Question: After upgrading our matplotlib version, we now get empty legends using 'figlegend()'.
It just displays an empty box like so:

I have seen <URL>
and <URL>, but neither has helped me so far.
I am using the function
'''
handles, labels = ax.get_legend_handles_labels()
'''
and this worked fine previously. Everything else works as expected.
I have included a very stripped down excerpt from the code which I hope illustrates how we are handling the legends.
'''
figprops = dict(figsize=(gsp.plotSizeX, gsp.plotSizeY), dpi=gsp.plotSizeDPI, facecolor='#FFFFFF', edgecolor='#000000', linewidth=0.5, frameon=True)
fig = plt.figure(**figprops)
fig.autofmt_xdate(bottom = 0.2, rotation = 30, ha='right')
canvas = FigureCanvas(fig)
legHandles = []
legText = []
font= FontProperties(size='xx-small')
hostPlots = []
pcount = len(gsp.subPlots)
pn = 111
if pcount > 1:
for i in range(1, pcount + 1):
pn = pcount * 100 + (1 * 10) + i
if i > 1:
hostPlots.append(host_subplot(pn, axes_class = AA.Axes, sharex = hostPlots[0]))
else:
hostPlots.append(host_subplot(pn, axes_class = AA.Axes))
else:
hostPlots.append(host_subplot(pn, axes_class = AA.Axes))
adjustprops = dict(bottom=0.10, right=0.70, wspace=0.2, hspace=0.2) # Subplot properties
fig.subplots_adjust(**adjustprops)
spno = 0
for sp in gsp.subPlots:
series = 0
axes_offset = 0
minTicks = sp.axes[0].minTicks
majTicks = sp.axes[0].majTicks
for a in sp.axes:
if series == 0:
ax = hostPlots[sp.plotNo-1]
p, = ax.plot_date(plotDate, y, 'k', linewidth = a.lineWidth, color = a.lineColor, label = a.axesLabel, linestyle = a.lineType)
h, l = ax.get_legend_handles_labels()
legHandles.append(h)
legText.append(a.axesLegend)
else: # if plotType = 'paraPlot' or plotType = 'subPlot'
ax = hostPlots[sp.plotNo-1].twinx()
p, = ax.plot_date(plotDate, y, 'k', linewidth = a.lineWidth, color = a.lineColor, label = a.axesLabel, linestyle = a.lineType)
h, l = ax.get_legend_handles_labels()
legHandles.append(h)
legText.append(a.axesLegend)
trans = transforms.blended_transform_factory(ax.transData, ax.transAxes)
rect = patches.Rectangle((dtn, 0), width=1, height=1,transform=trans, color='yellow', alpha=0.333)
ax.add_patch(rect)
series += 1
spno += 1
pl = hostPlots[spno-1]
box = pl.get_position()
pl.set_position([box.x0, box.y0 + box.height * 0.1, box.width, box.height * 0.85])
ax = hostPlots[0]
ax.set_title( gsp.plotName) #'Time series Data from CWMS Web Service')
if gsp.tightLayout:
plt.tight_layout(pad=0.4, w_pad=0.5, h_pad=1.0)
figlegend(legHandles, (legText,), 'upper center', bbox_to_anchor=(0.40, 0.07), prop=font, ncol=2)
'''
Has anyone else seen/fixed the same issue after upgrading using 'get_legend_handles_labels()' and 'figlegend()'?
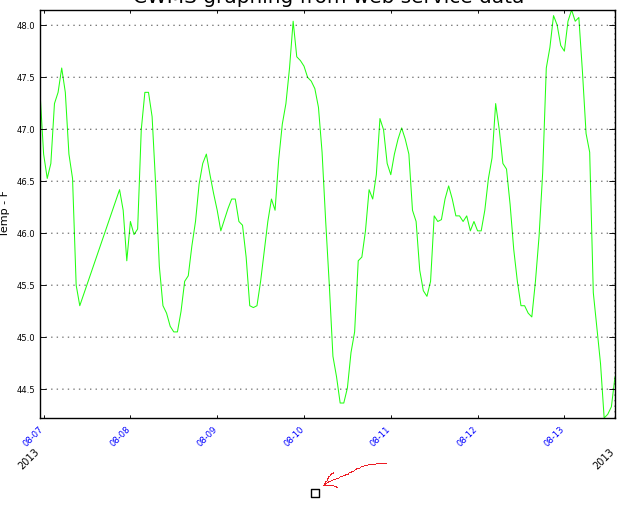
Answer: This behaves as expected:
'''
ax = gca()
plot(range(15), label='test')
h, l = ax.get_legend_handles_labels()
figlegend(h, l, 'upper center')
'''
on master. Something else is broken in your code, I suspect
'''
legText.append(a.axesLegend)
'''
that line